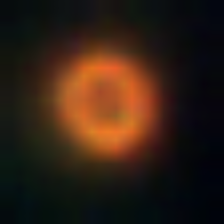
Taxon: NanoPlankton
Group: Other